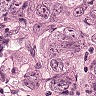
Metastatic tissue present: yes